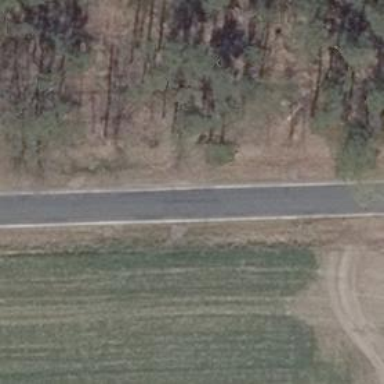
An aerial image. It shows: Secondary road with asphalt surface.